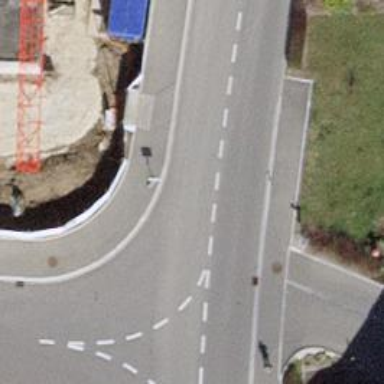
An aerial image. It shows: Kerb serving as barrier.